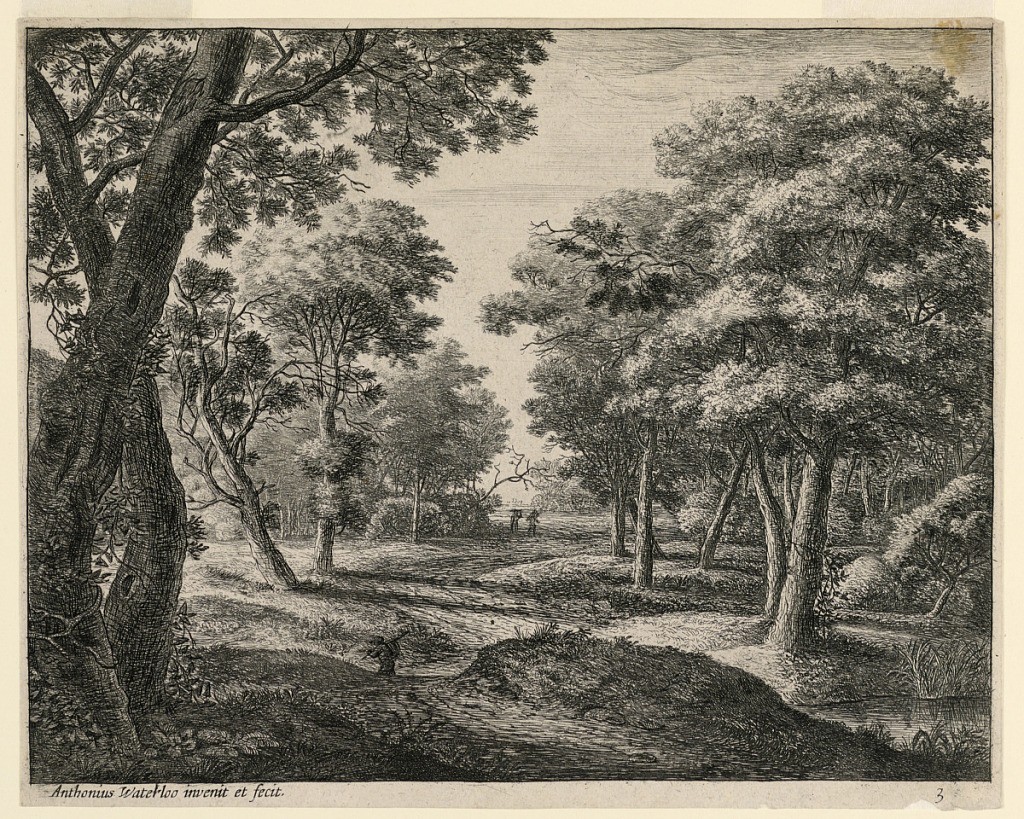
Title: Three Figures in a Wooded Landscape
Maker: Antoni Waterloo, 1618–1677
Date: ca. 1650
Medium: Etching on paper
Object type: Print
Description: A road crosses a broad, flat woods. in the distance, are two figures, and in the foreground, a third, his staff and knapsack slung over his shoulder.